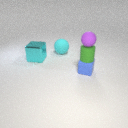
large cyan metal cube in front of large cyan rubber sphere